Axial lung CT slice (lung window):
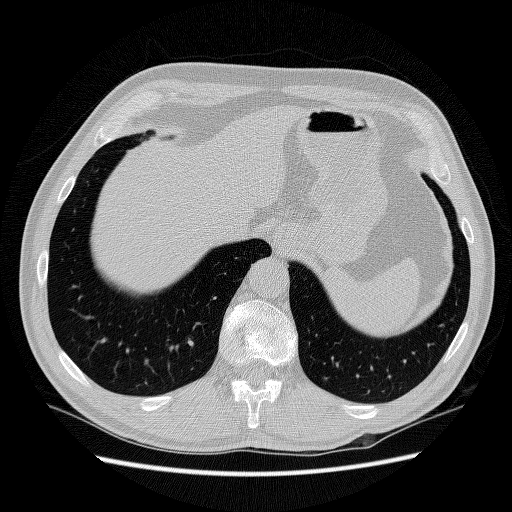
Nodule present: no